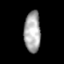
Tissue: prostate
Cell type: T cells
Senescence score: 0.2775
Nuclear area (px): 665
Mean DAPI intensity: 168.414